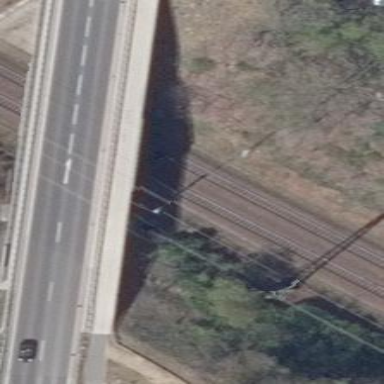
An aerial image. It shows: Beam bridge structure.